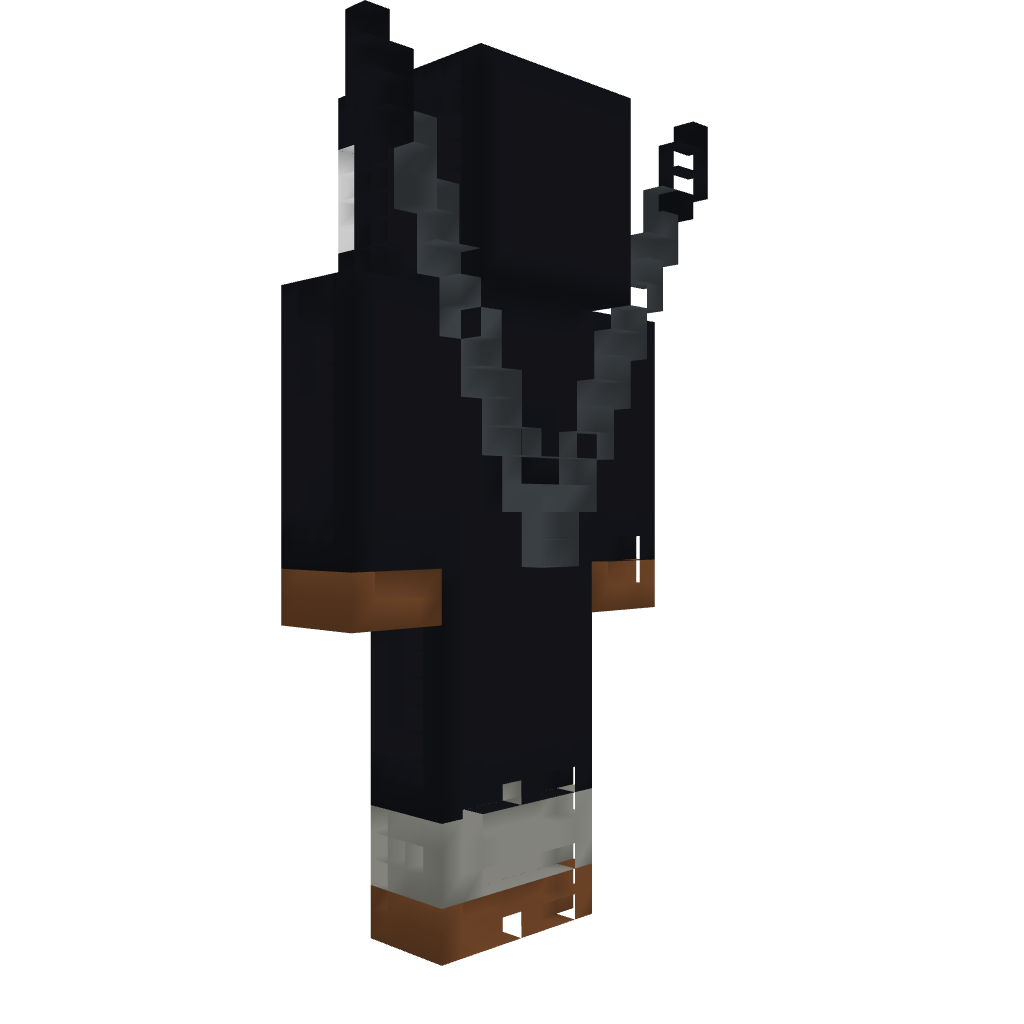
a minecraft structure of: Immortal Statue